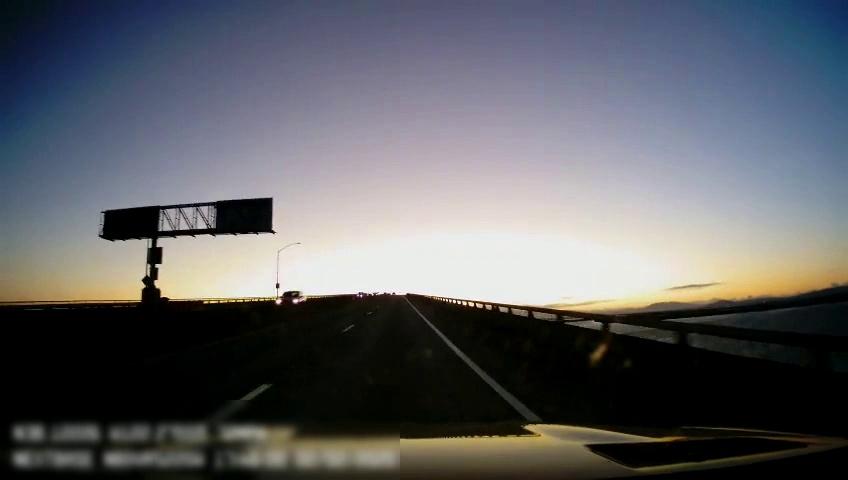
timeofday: Dusk/Dawn/Twilight
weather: Sunny
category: Drivable Space
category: Vehicles | Car
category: Lanes | Current Lane
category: Lanes | Current Lane
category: Lanes | Alternate Lane